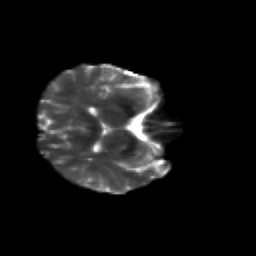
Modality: T2w
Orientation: axial
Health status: healthy
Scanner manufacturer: siemens
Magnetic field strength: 3 T
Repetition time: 12 s
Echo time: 0.092 s